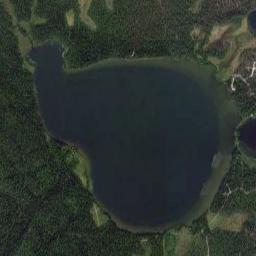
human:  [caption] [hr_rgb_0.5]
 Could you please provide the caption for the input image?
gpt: There are many trees around the lake .

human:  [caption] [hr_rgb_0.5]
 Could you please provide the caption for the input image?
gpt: The lake in the picture has a strange shape .

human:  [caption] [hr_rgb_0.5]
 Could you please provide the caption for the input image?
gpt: An irregularly shaped blue lake on the ground with lush green vegetation .

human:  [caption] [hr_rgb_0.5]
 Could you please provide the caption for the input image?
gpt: The lake lies in the dense forest and the water is deep green .

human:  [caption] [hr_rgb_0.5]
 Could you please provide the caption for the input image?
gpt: There are green forests around the lake .